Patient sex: F
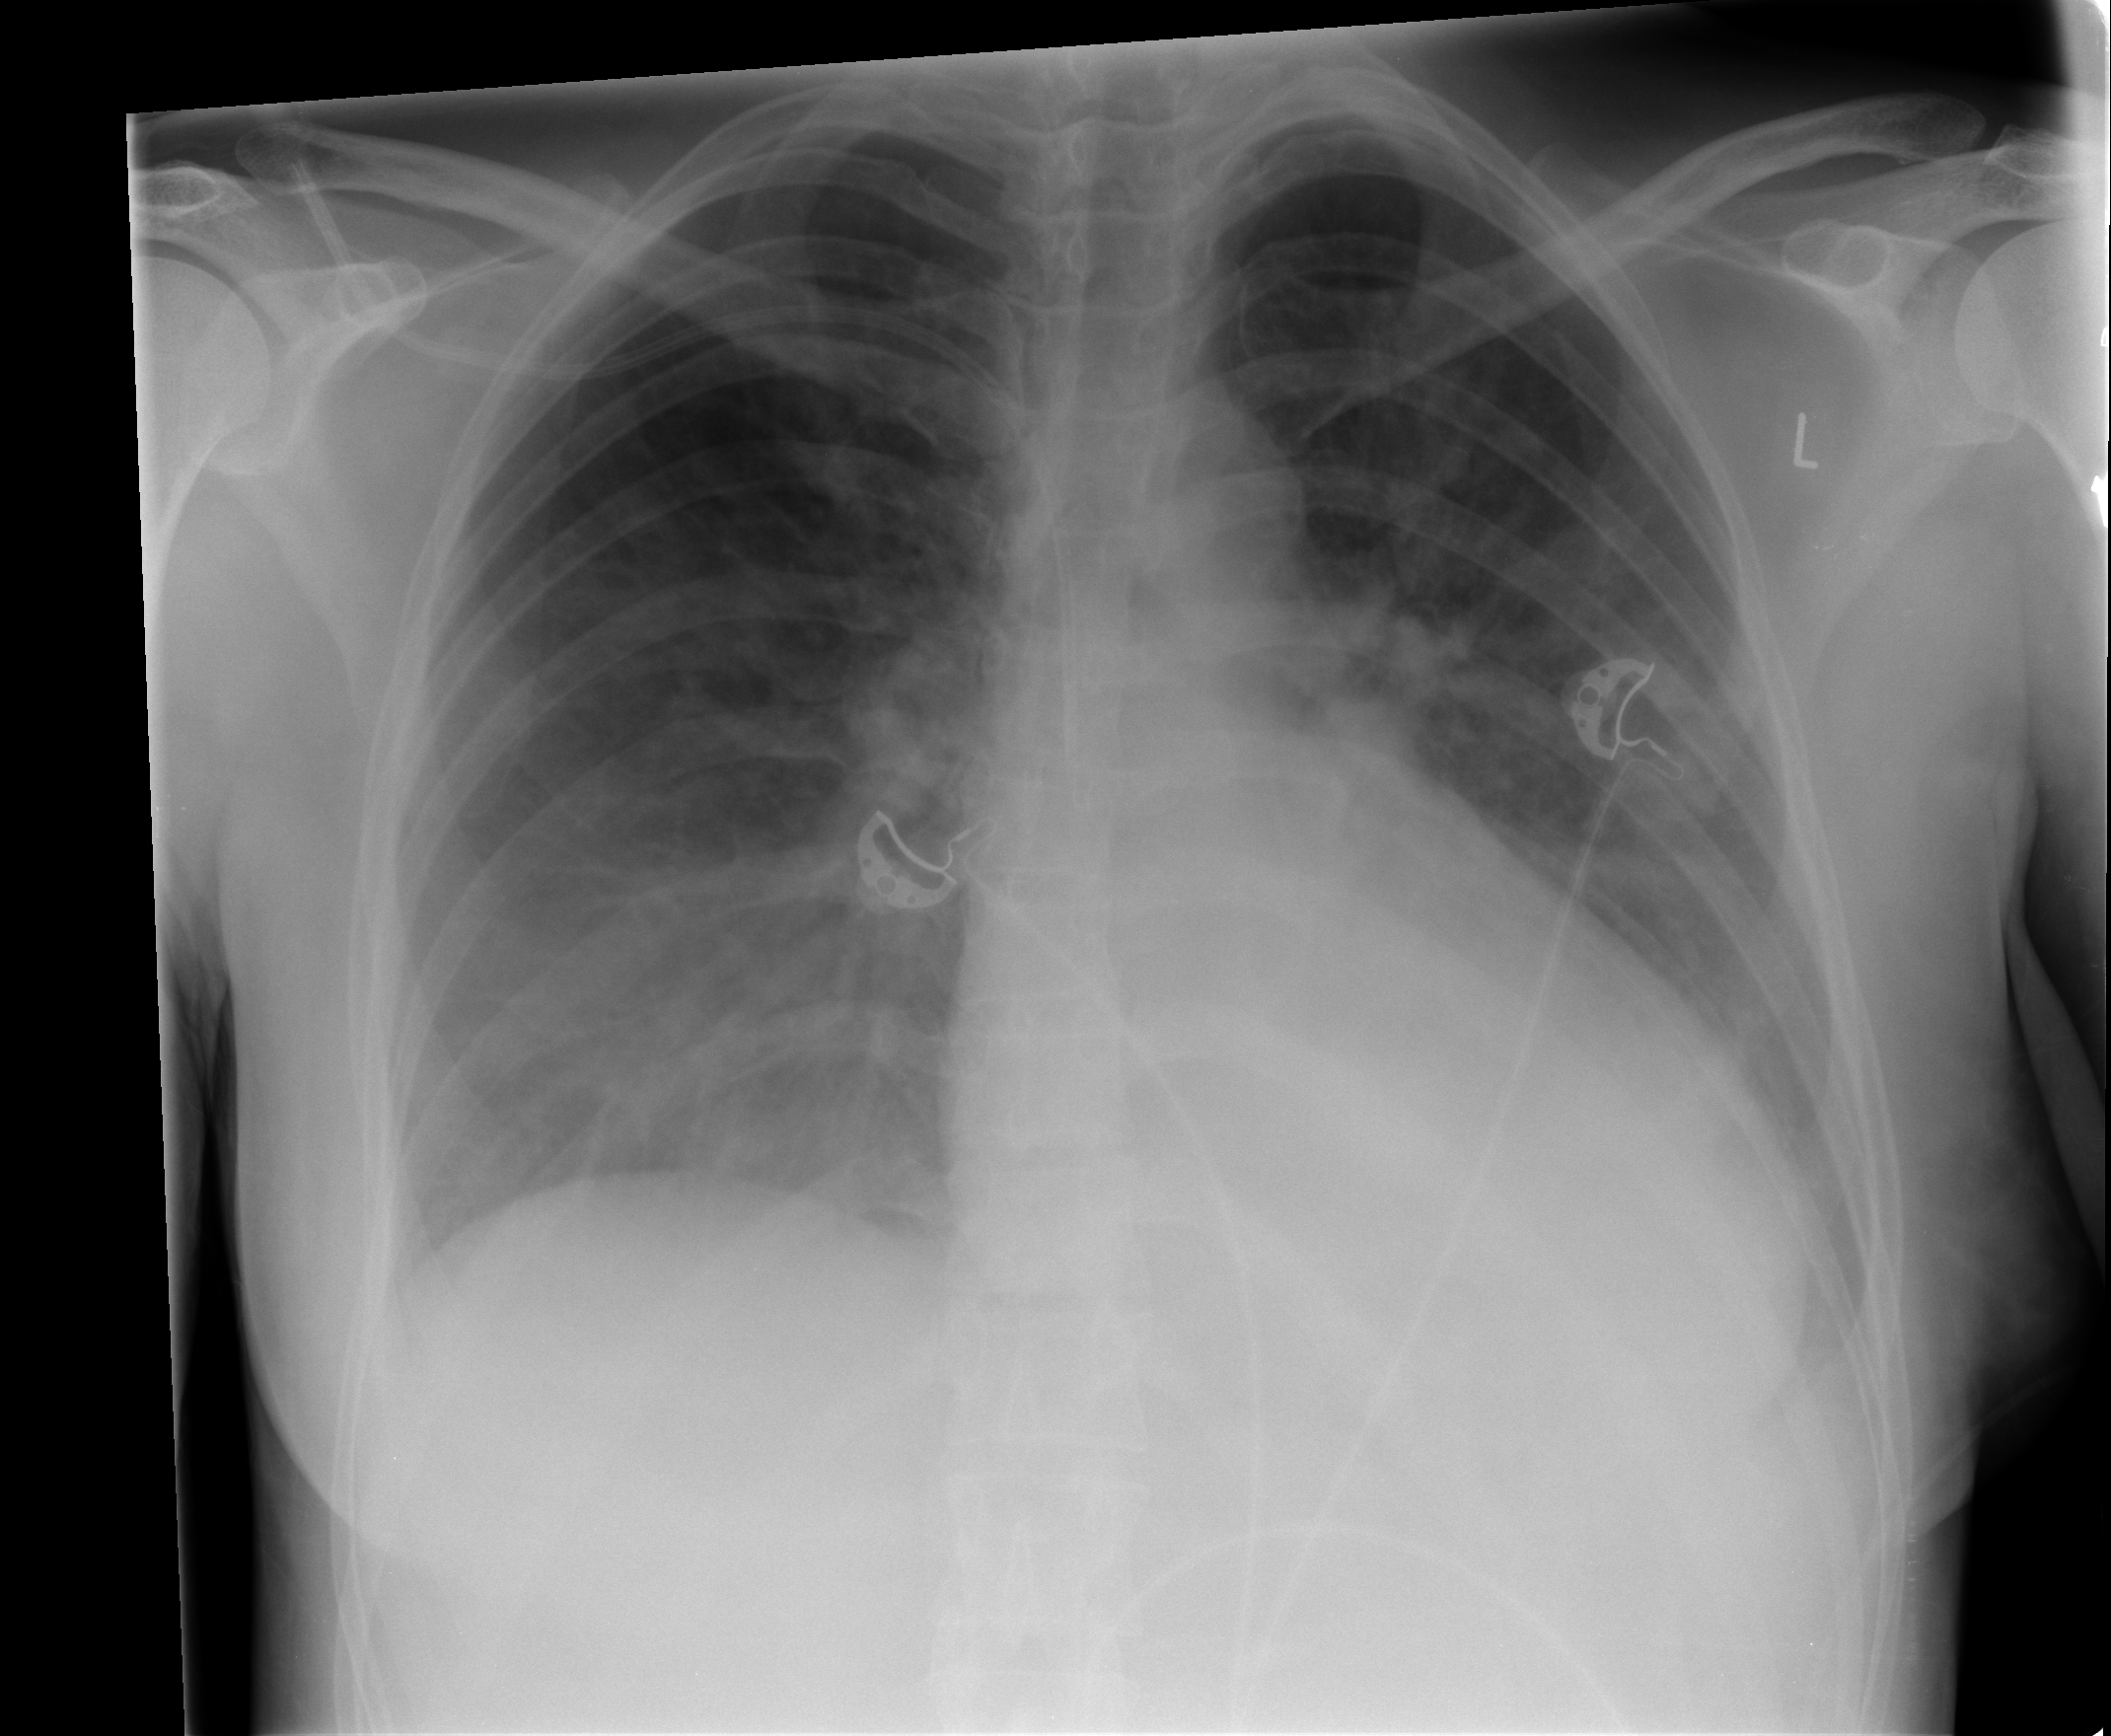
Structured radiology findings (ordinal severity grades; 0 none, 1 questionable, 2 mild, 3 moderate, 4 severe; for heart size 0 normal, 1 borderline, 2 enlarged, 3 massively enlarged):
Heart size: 3
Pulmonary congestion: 1
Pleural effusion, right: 0
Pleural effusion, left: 1
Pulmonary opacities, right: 2
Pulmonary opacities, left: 0
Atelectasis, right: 1
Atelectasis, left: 1